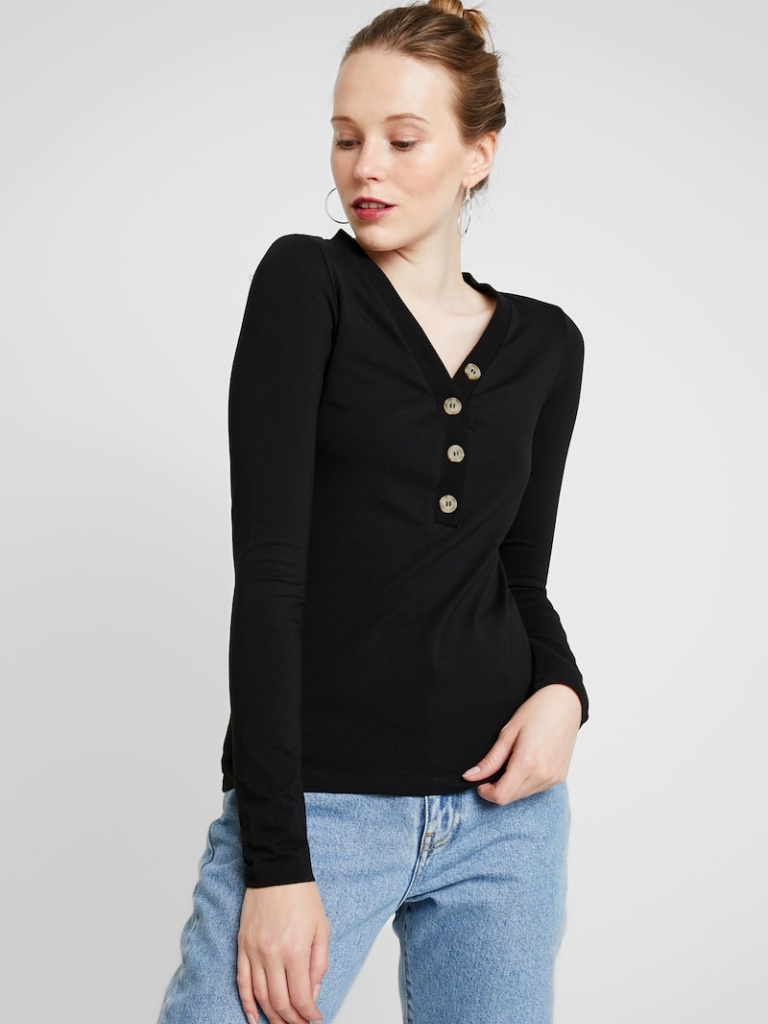
cotton tight a long-sleeved with the sleeves down hip length Untucked v-neck top